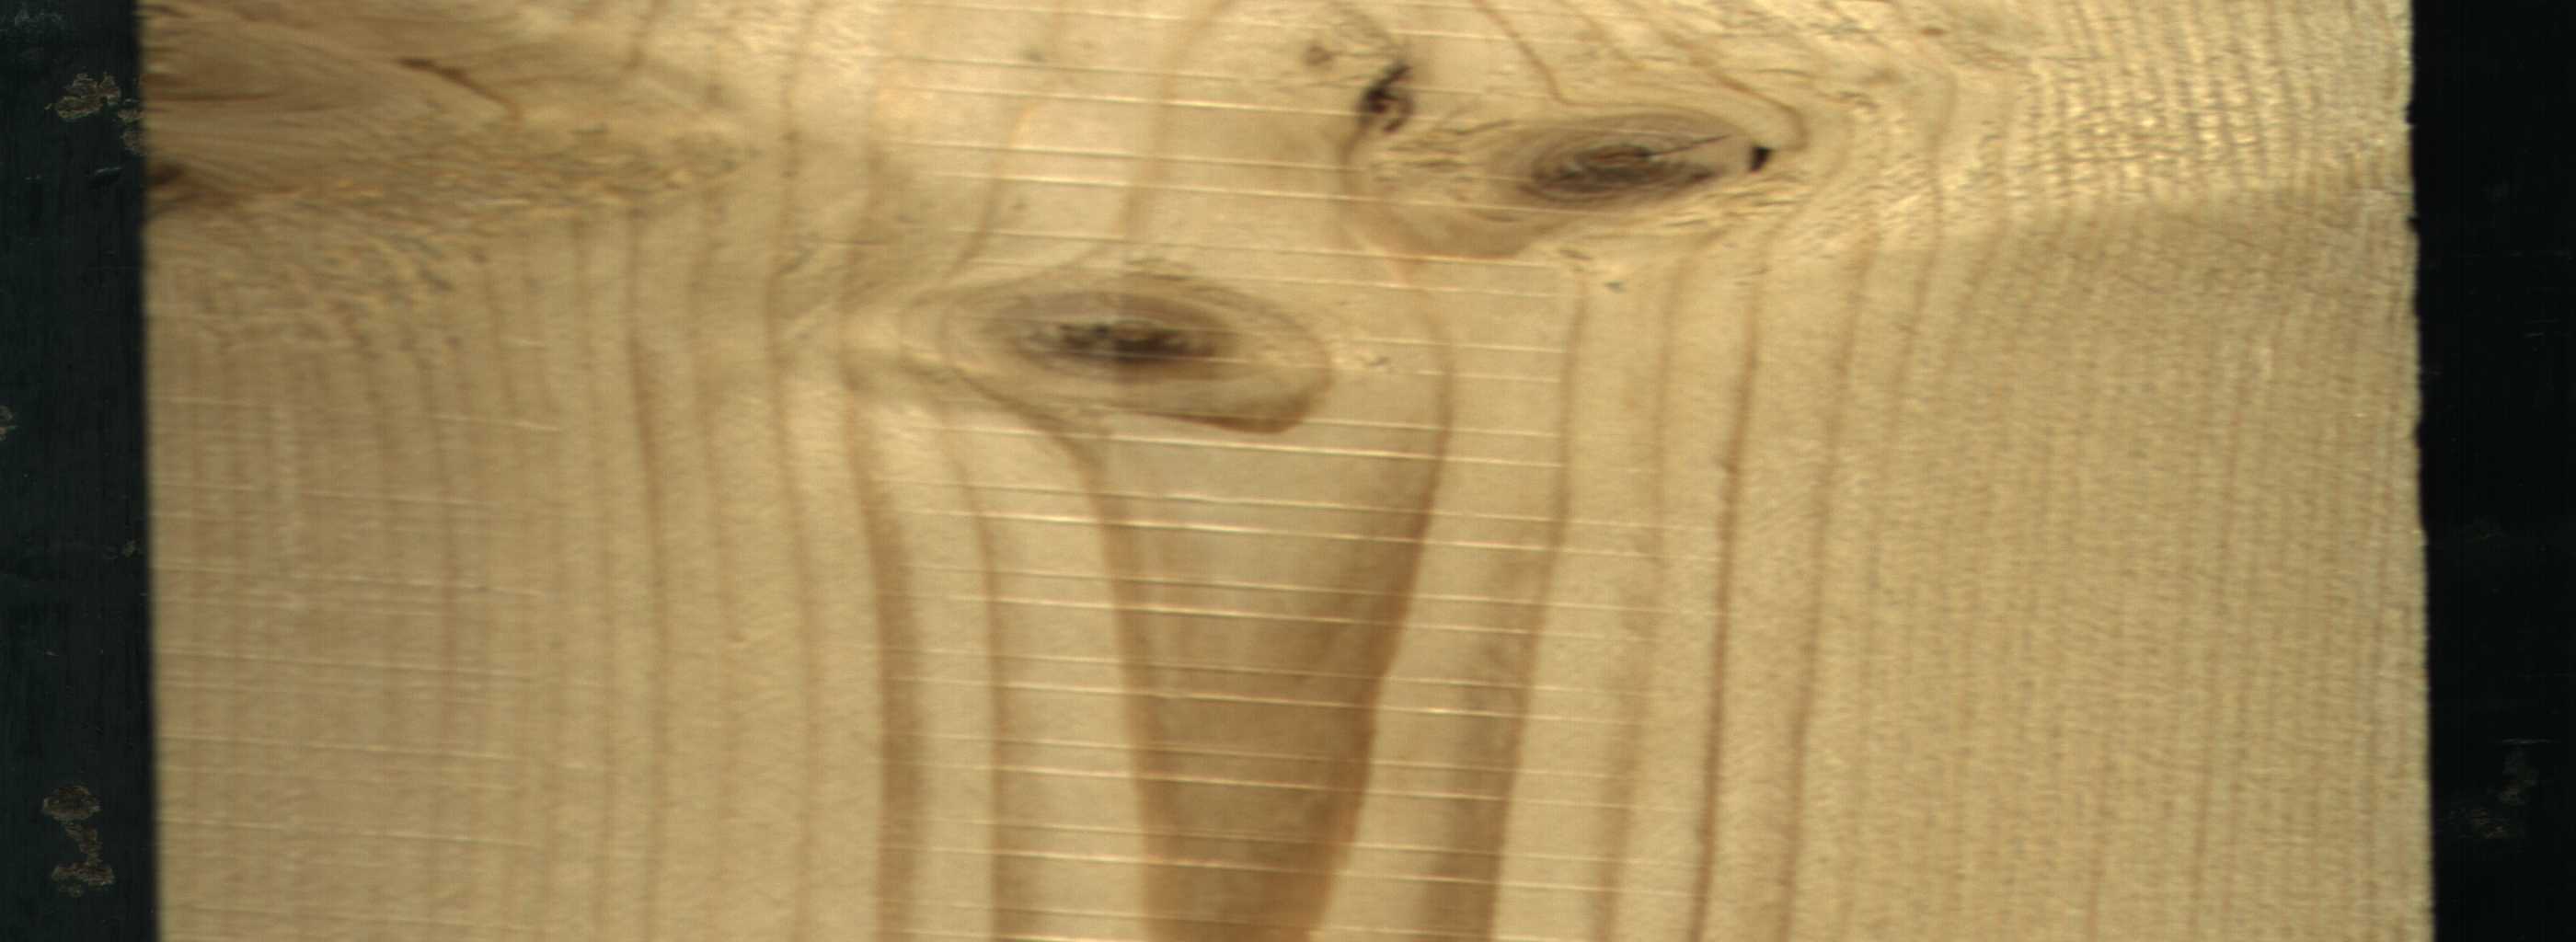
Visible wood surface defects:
Dead_Knot
Dead_Knot
Live_Knot
Live_Knot
Live_Knot